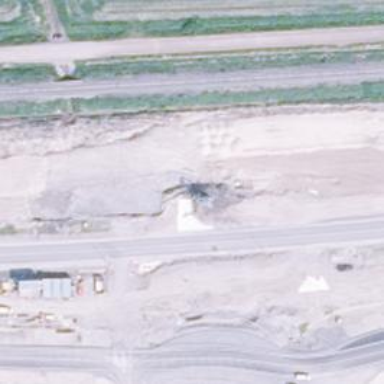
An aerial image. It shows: Bridge with asphalt surface carrying primary link road.